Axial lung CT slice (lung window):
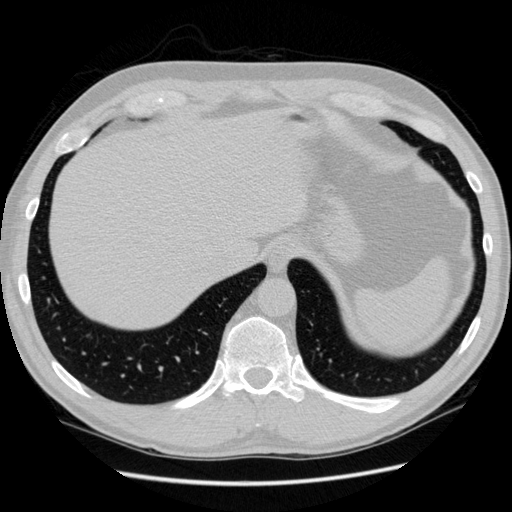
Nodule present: no